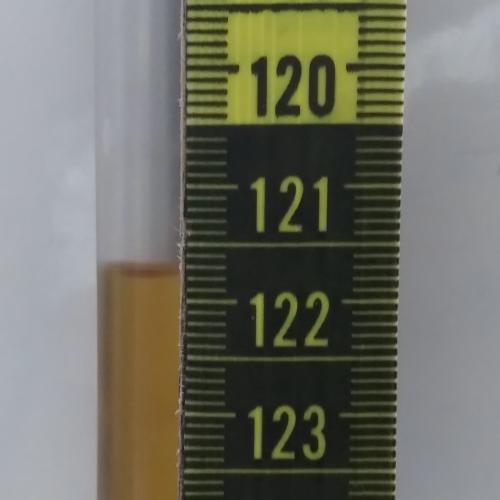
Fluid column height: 121.8 cm